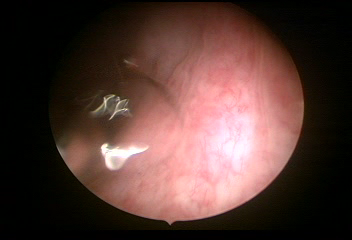
Modality: WLC
Class: Normal mucosa
Bladder cancer association: No